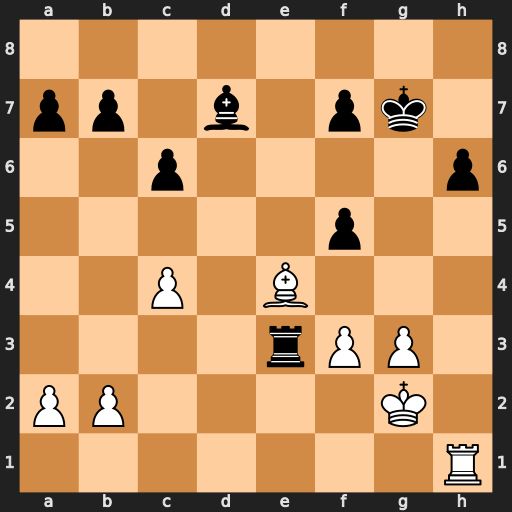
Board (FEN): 8/pp1b1pk1/2p4p/5p2/2P1B3/4rPP1/PP4K1/7R
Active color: w
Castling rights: -
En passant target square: -
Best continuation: Kf2 Rxe4 fxe4